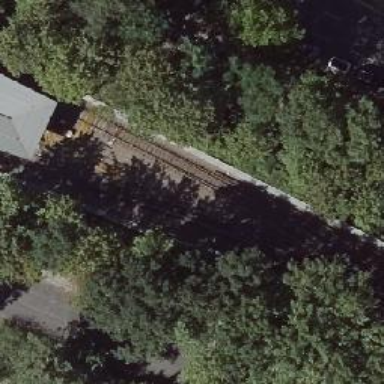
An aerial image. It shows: Railway switch with the turnout on the left side.